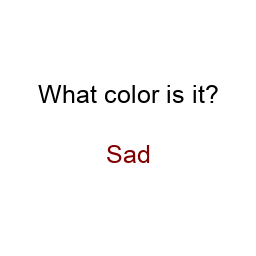
Color: maroon
Background color: white
Question text color: black